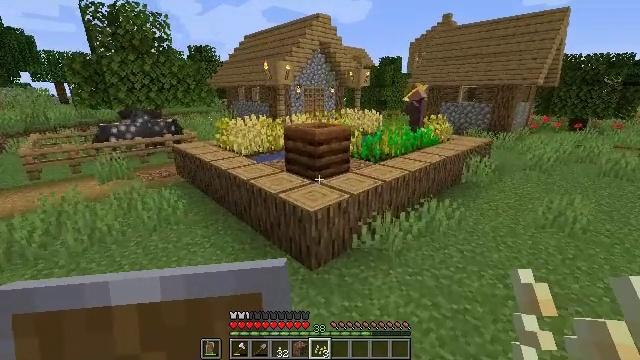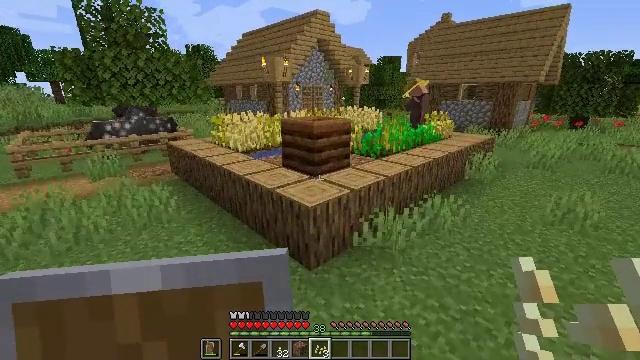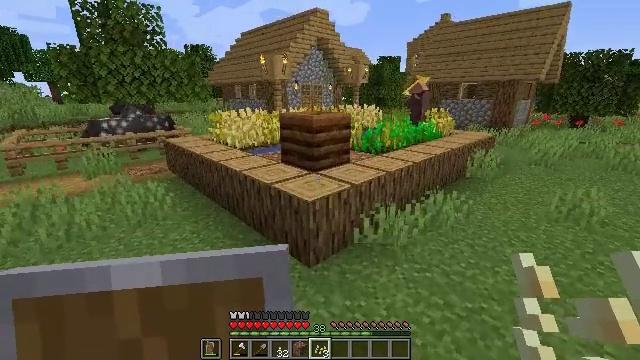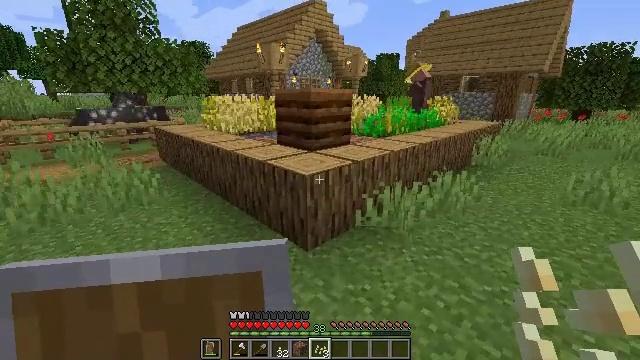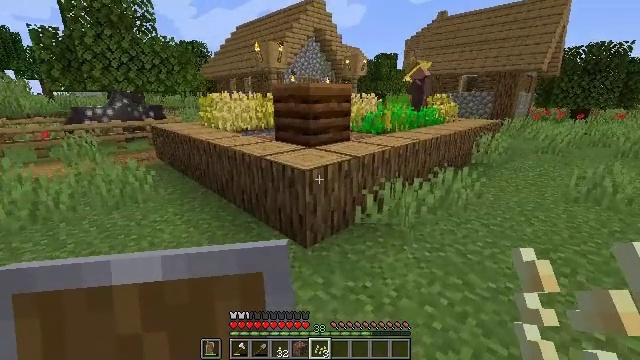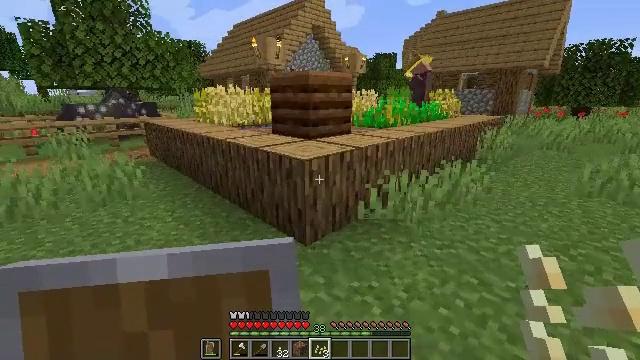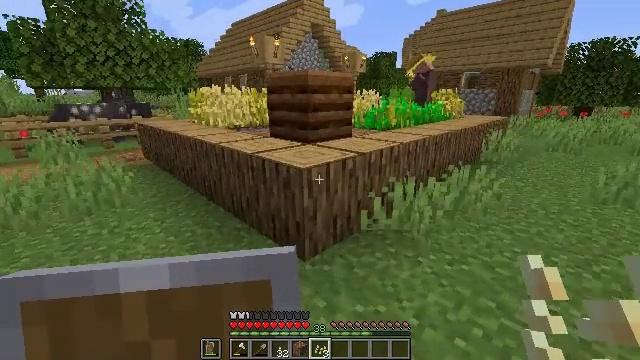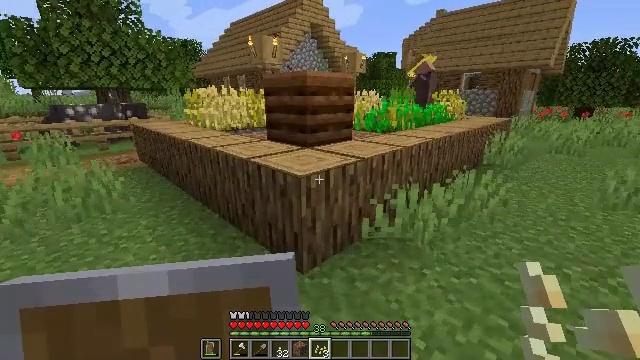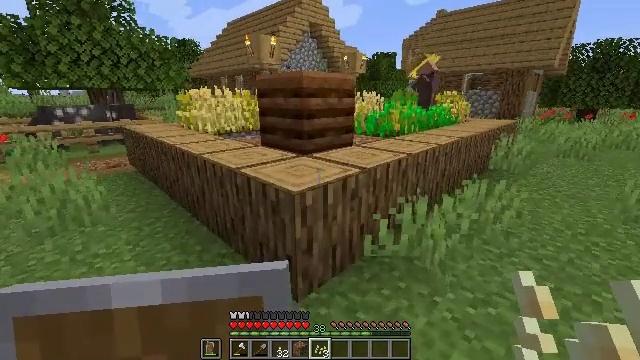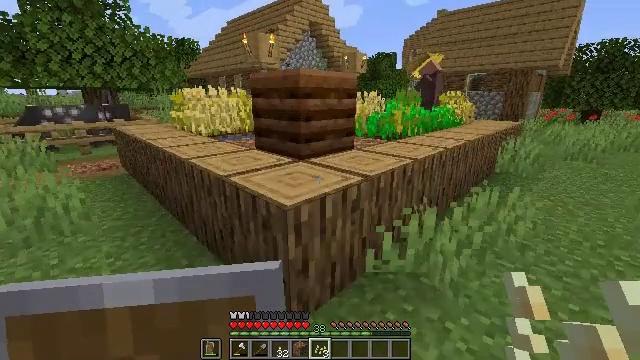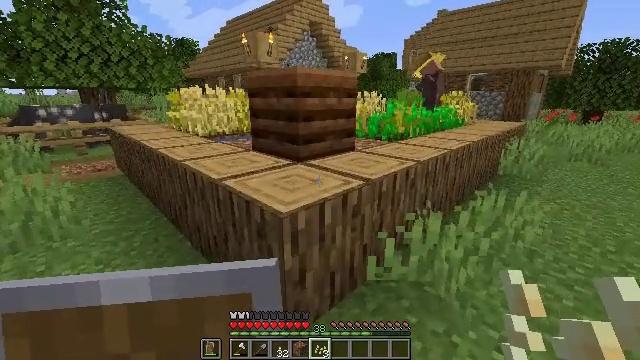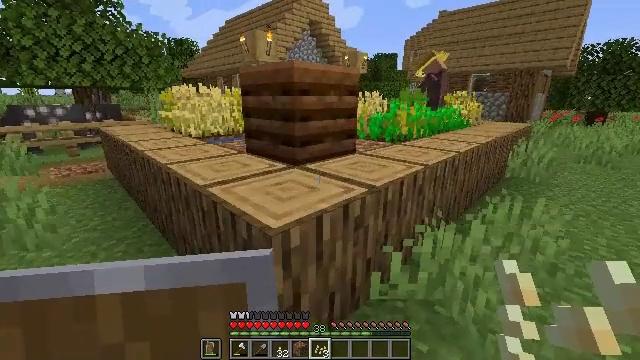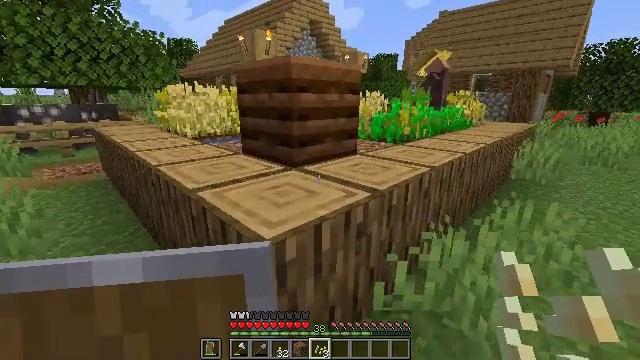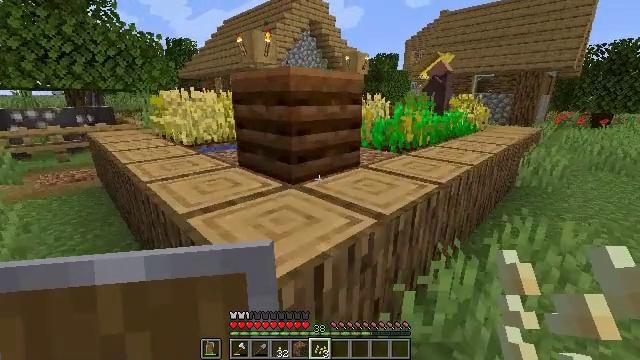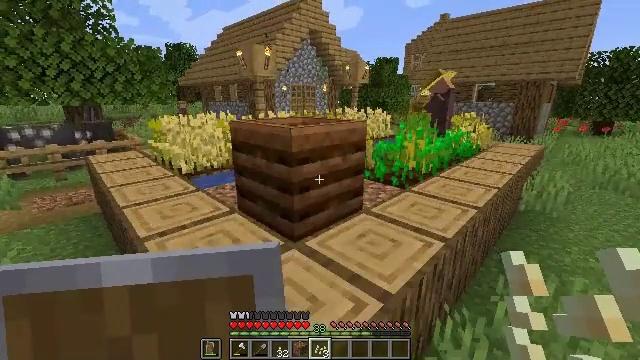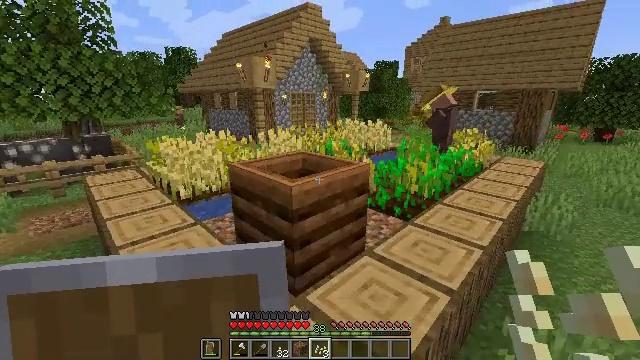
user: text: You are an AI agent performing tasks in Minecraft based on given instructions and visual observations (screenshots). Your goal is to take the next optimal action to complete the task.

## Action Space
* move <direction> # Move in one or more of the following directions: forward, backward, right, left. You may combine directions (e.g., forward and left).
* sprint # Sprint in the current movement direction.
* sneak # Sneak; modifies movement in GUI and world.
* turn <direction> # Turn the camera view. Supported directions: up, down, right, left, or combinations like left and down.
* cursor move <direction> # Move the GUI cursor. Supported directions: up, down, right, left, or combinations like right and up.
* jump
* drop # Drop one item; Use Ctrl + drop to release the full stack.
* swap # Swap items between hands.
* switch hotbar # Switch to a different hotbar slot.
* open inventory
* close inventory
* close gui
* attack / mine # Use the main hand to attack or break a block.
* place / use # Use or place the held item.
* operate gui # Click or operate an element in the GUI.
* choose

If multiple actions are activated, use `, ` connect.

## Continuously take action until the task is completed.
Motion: motion action
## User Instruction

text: Drop pumpkin seeds.
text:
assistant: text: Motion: move forward
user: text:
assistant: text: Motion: move forward
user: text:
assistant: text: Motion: move forward
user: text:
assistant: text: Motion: move forward
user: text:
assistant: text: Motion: move forward
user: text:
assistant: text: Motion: move forward
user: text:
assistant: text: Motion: move forward
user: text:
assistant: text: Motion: move forward
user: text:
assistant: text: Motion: move forward
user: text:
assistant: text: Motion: move forward
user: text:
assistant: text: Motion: move forward
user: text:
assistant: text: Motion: move forward
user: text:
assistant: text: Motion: move forward, jump
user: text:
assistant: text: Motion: move forward, jump
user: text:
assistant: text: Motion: move forward, jump
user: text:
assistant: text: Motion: move forward, jump
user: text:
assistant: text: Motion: move forward
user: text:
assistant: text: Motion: move forward, turn down
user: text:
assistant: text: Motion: move forward, turn right and down
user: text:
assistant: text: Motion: move forward
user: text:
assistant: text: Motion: move forward
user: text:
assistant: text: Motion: move forward, jump
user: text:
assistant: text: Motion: move forward, jump
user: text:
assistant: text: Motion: move forward, turn down, jump
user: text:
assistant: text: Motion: move forward, turn down, jump
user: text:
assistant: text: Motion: move forward
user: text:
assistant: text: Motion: move forward
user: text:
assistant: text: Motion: move forward
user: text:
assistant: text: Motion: no_op
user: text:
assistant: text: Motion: no_op